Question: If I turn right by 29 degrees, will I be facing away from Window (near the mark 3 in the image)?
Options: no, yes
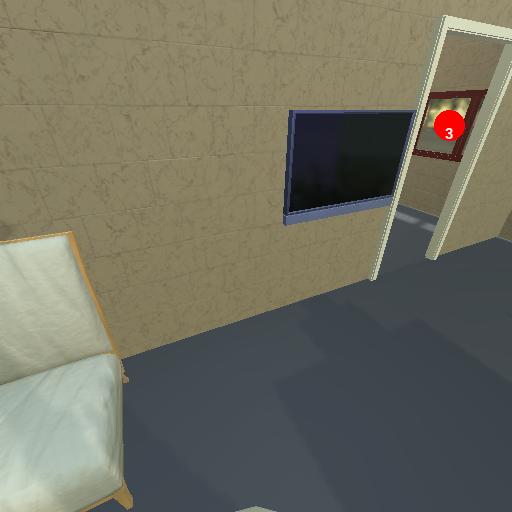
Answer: no